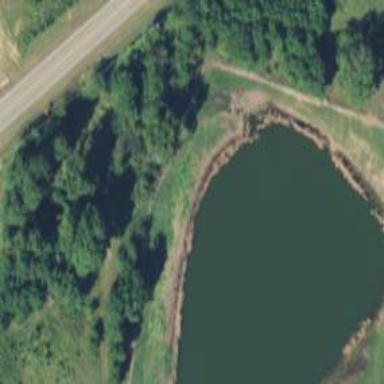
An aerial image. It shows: Pond with natural water.